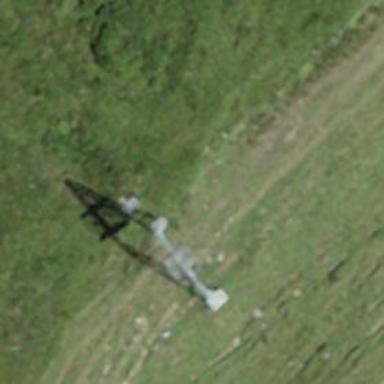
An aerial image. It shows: Pylon used for aerialway.